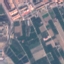
Land use / land cover class: PermanentCrop